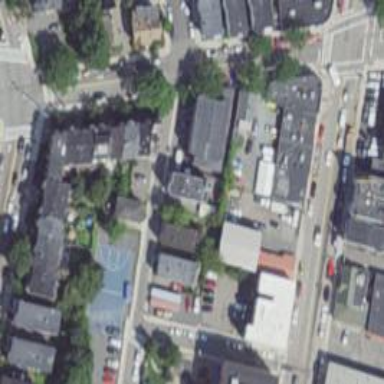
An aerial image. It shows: Charming neighbourhood.